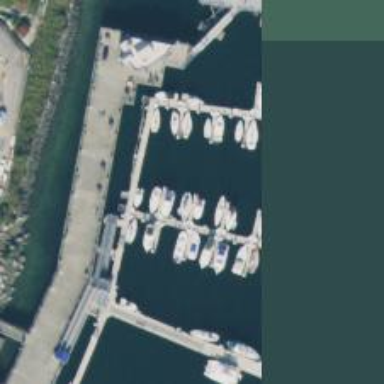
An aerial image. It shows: Pier with mooring facilities.